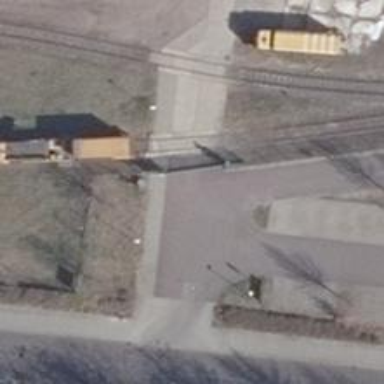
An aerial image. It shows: Level crossing along the railway.